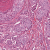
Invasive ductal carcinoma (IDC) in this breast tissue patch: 1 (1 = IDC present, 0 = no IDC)